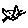
Label: cat